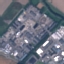
Land use / land cover: Industrial